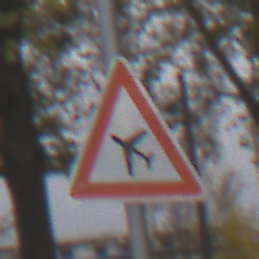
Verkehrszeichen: FlugbetriebRechts
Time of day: MorningAfternoon
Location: Outdoor (Nature)
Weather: Overcast
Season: Autumn
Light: Natural